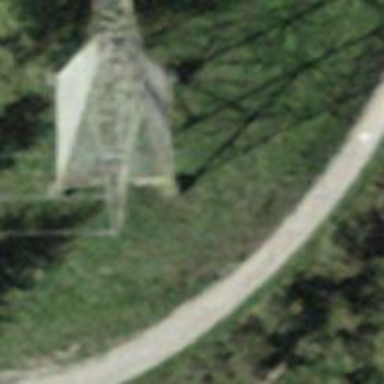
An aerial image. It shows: Power tower.